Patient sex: F
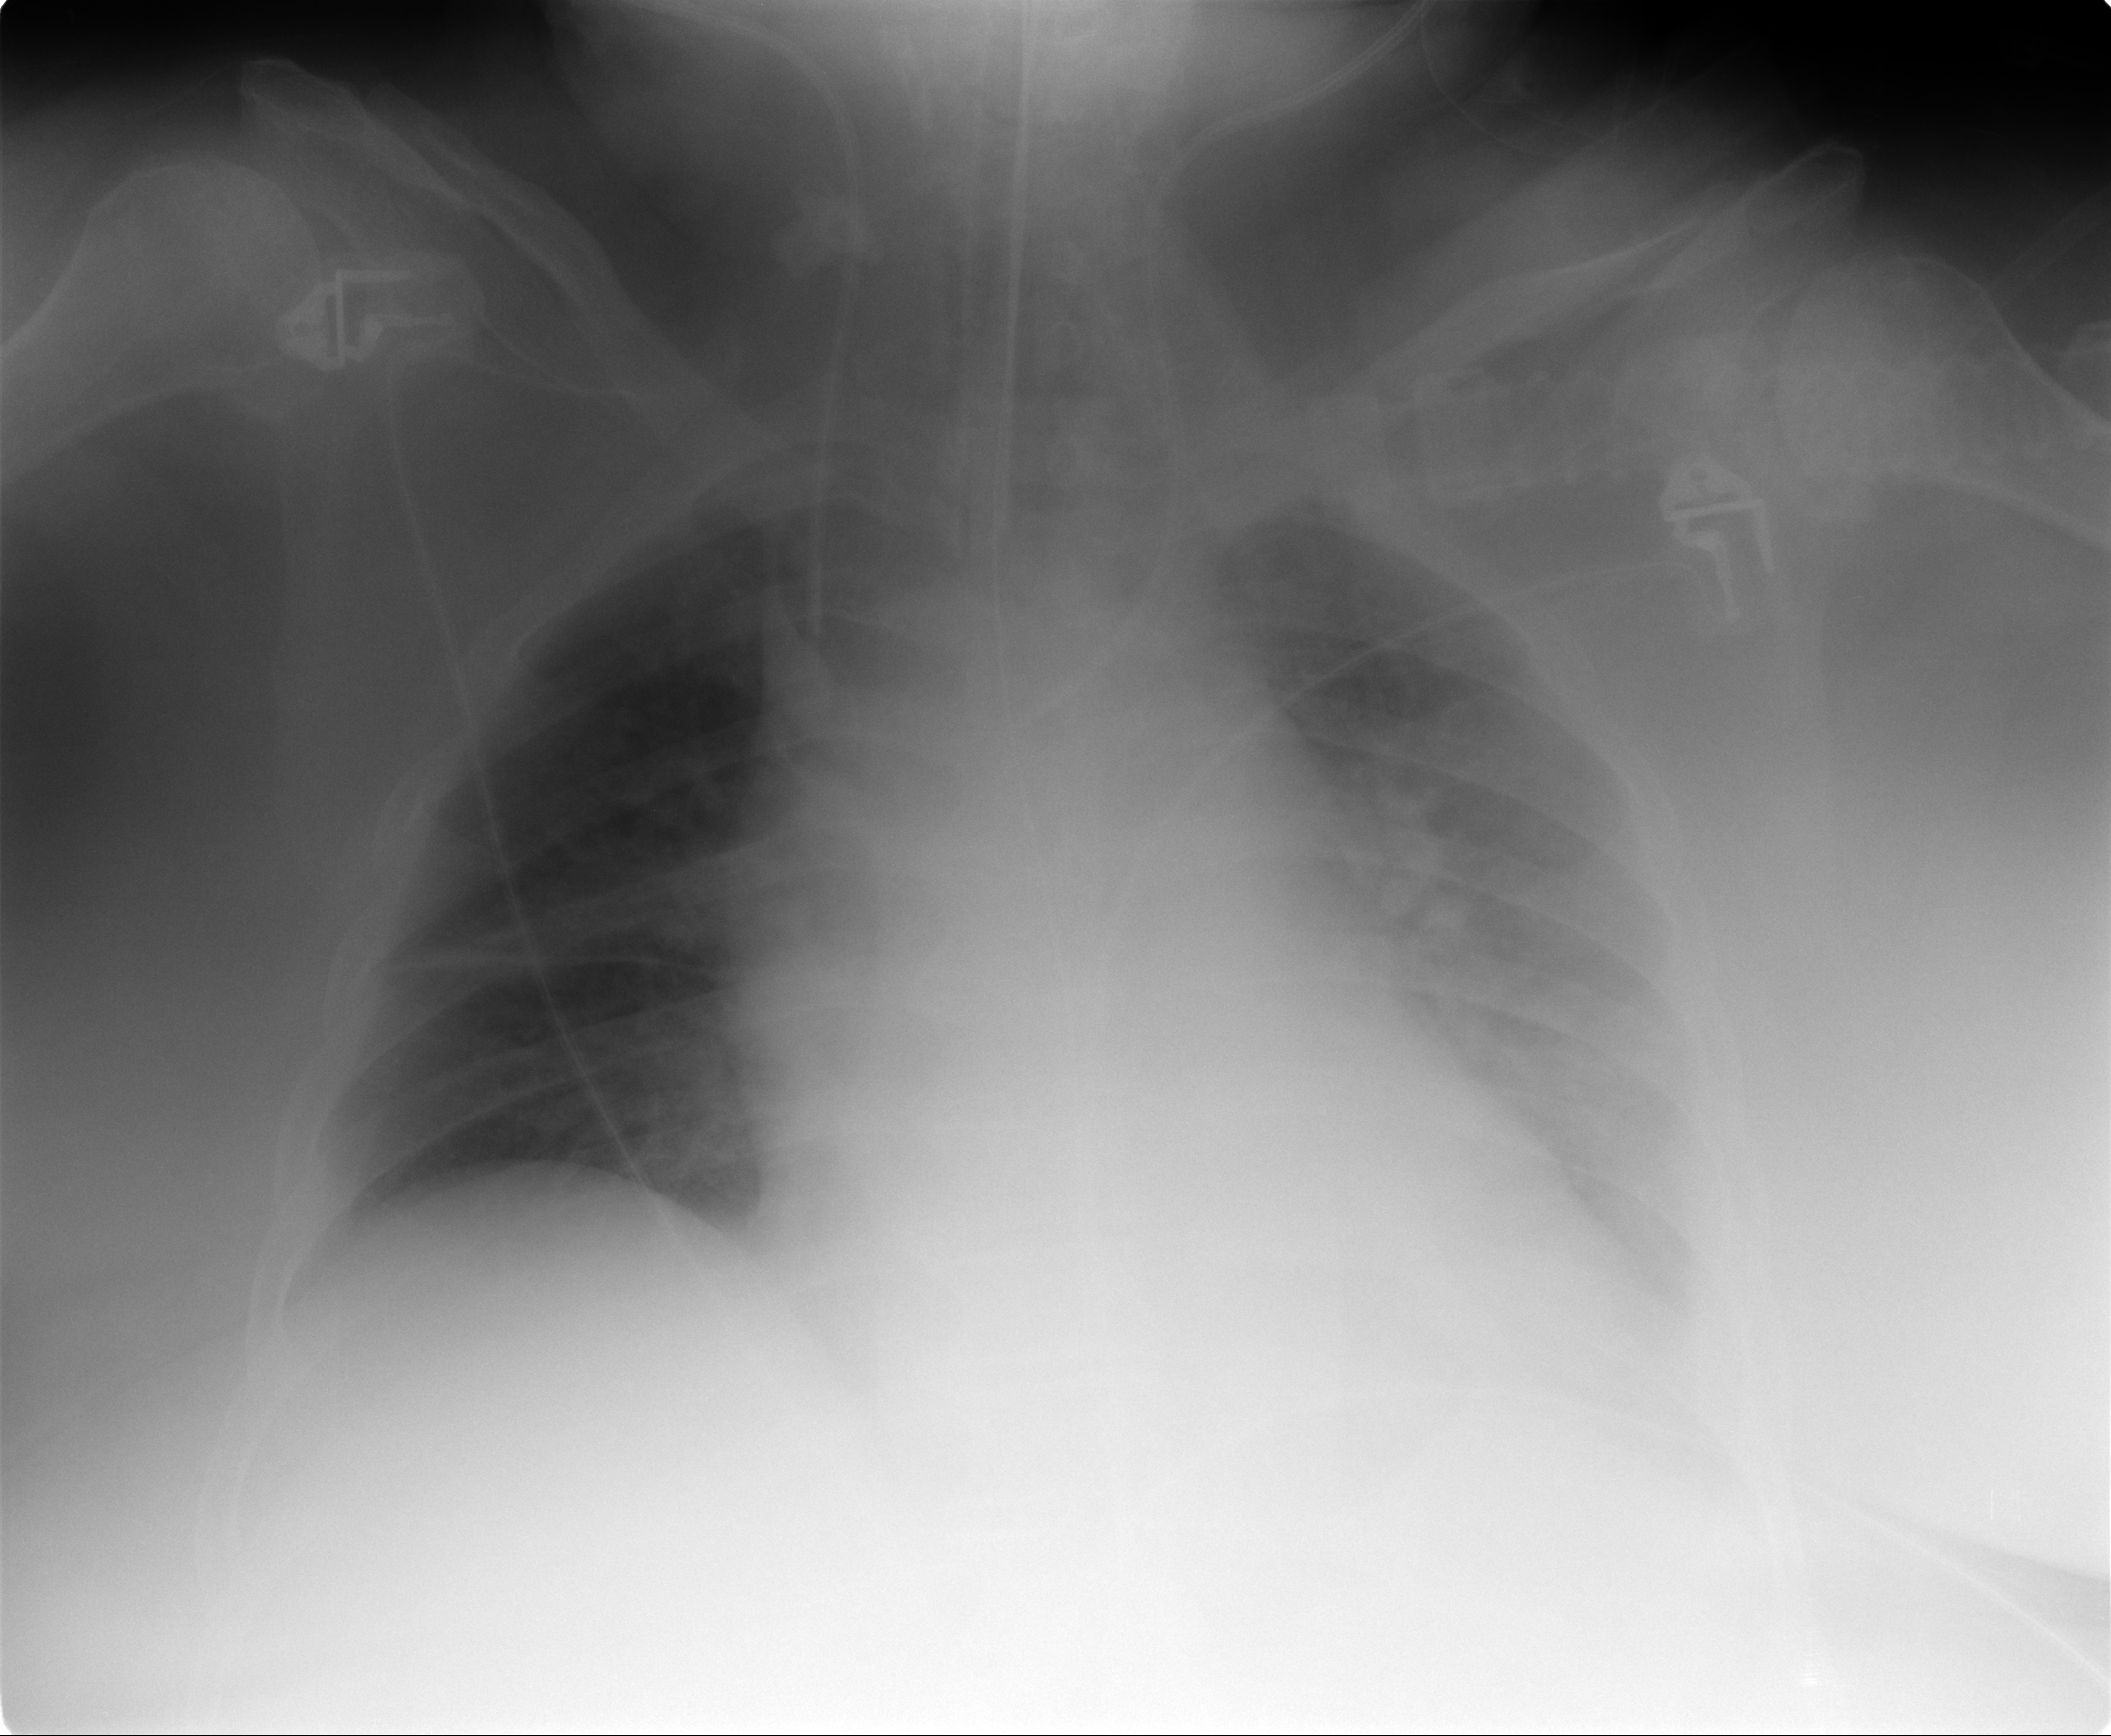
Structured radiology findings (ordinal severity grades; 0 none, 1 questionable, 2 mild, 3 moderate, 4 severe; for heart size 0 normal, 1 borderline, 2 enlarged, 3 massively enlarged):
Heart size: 2
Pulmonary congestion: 1
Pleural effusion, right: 2
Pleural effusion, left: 3
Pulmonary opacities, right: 0
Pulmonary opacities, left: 2
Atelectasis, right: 0
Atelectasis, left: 3